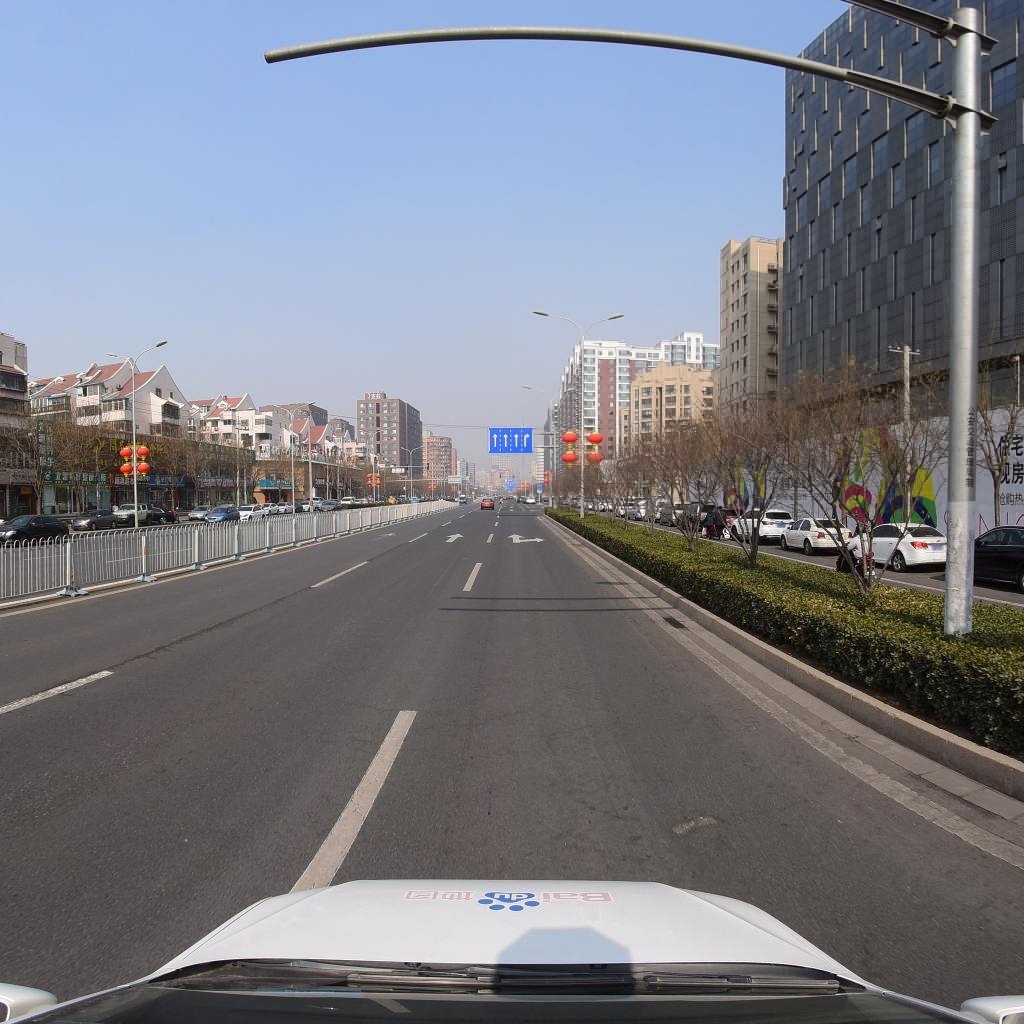
Region: Fengtai
Road damage annotations: longitudinal crack, pothole